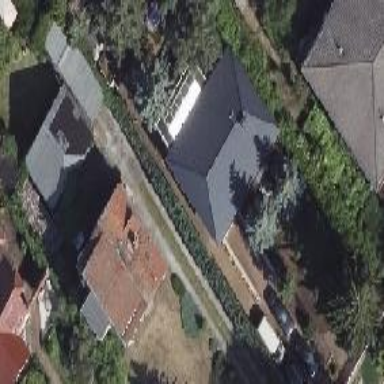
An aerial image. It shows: Detached building with hipped roof.